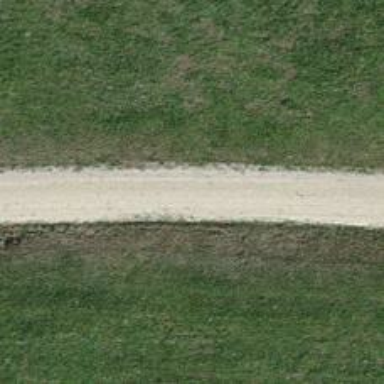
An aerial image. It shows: Agricultural vehicle track with grade2 tracktype.